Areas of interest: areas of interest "Tennis Court"
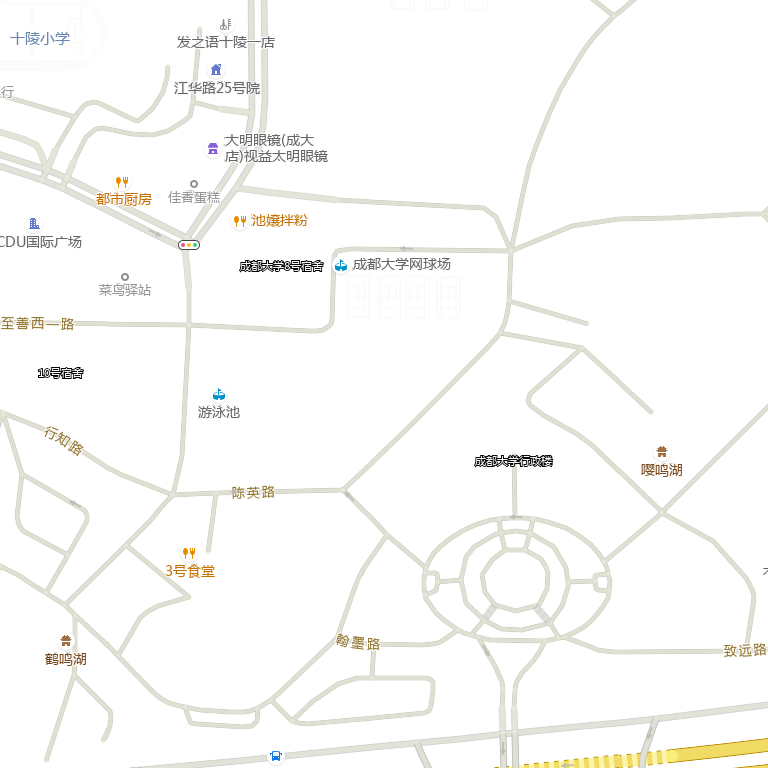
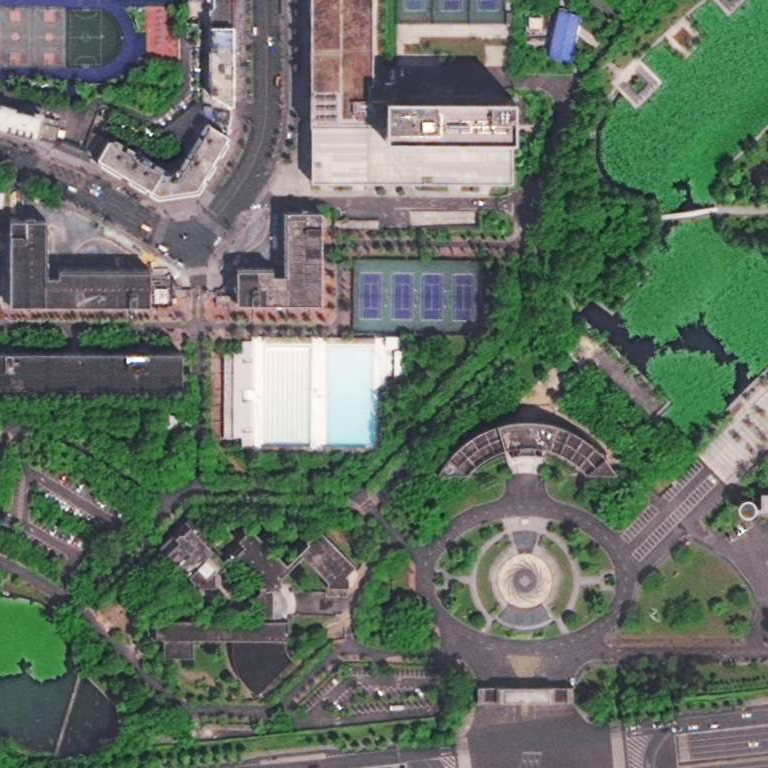